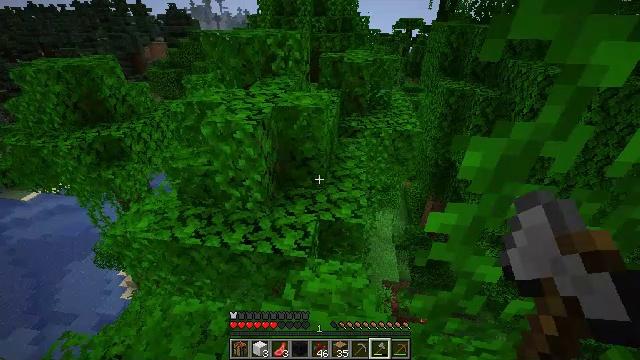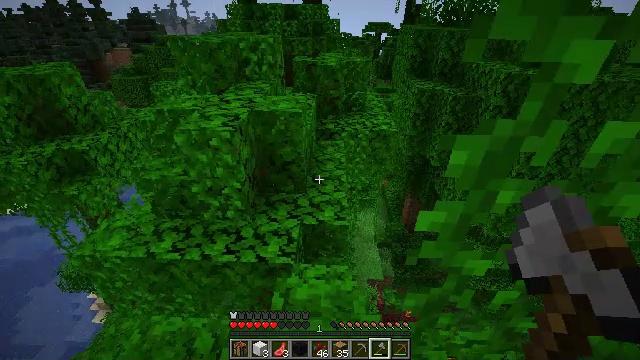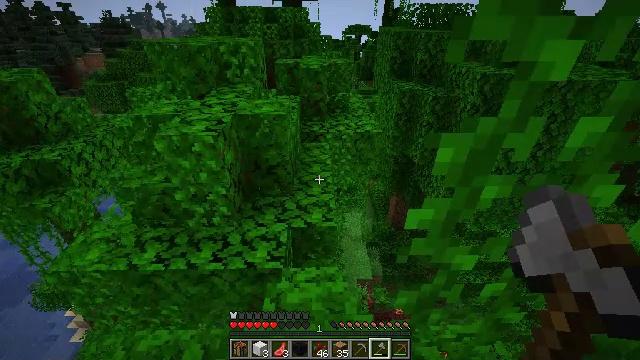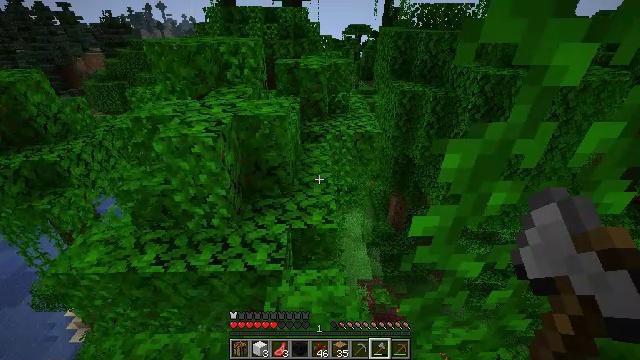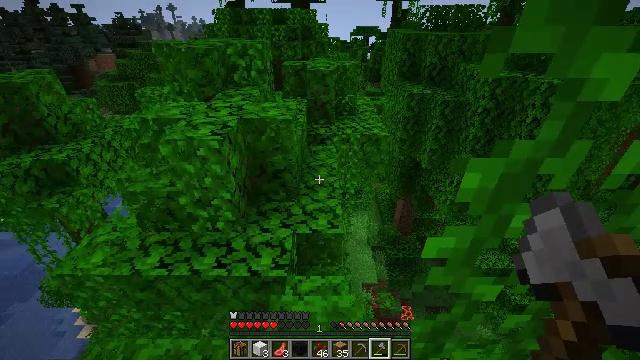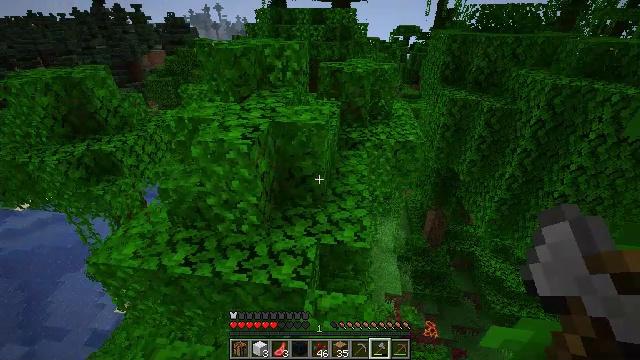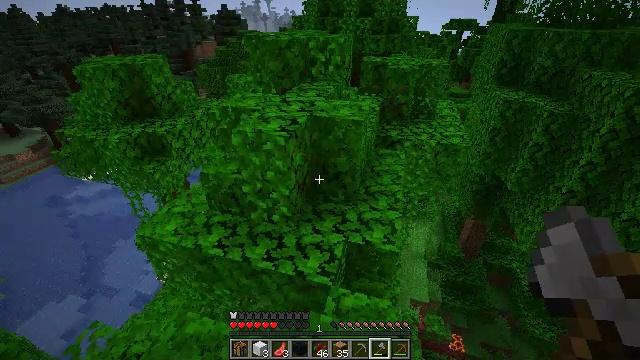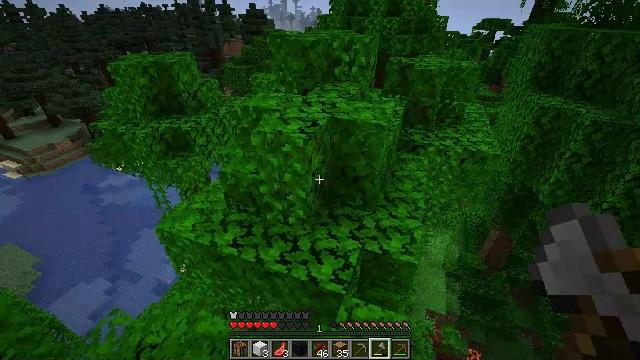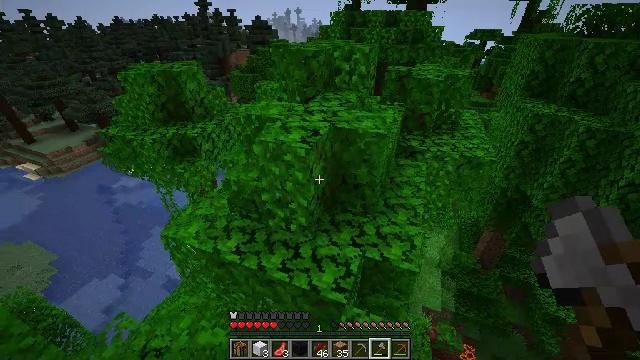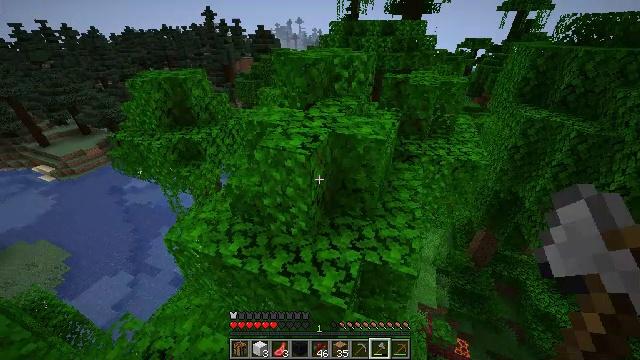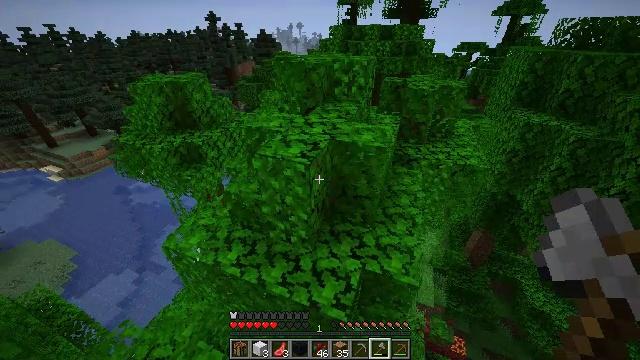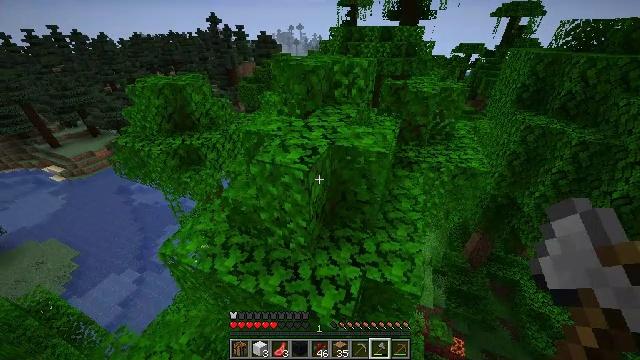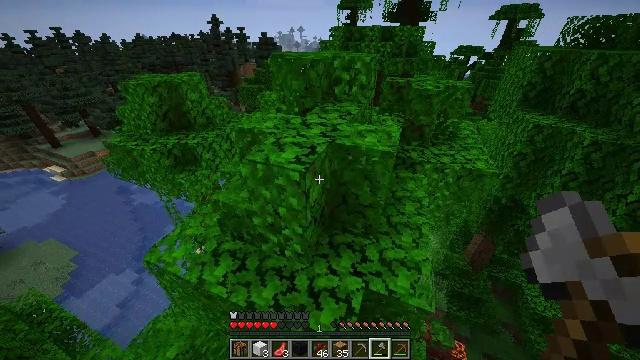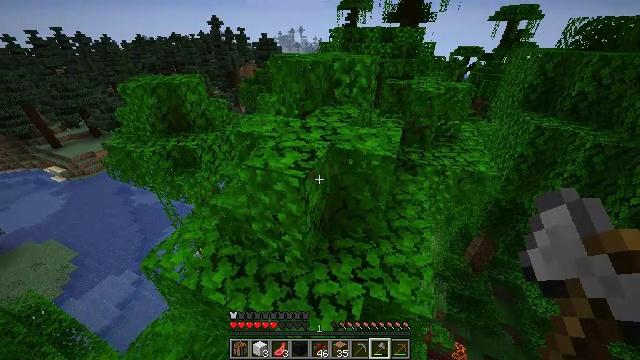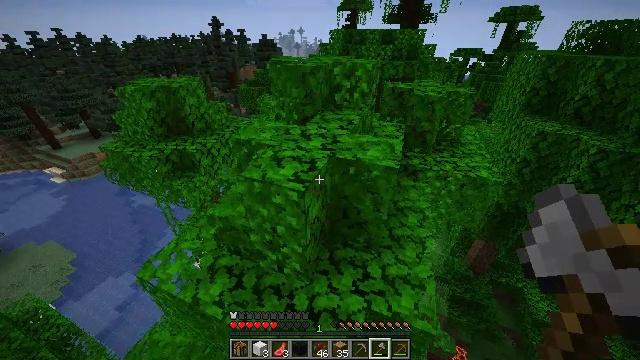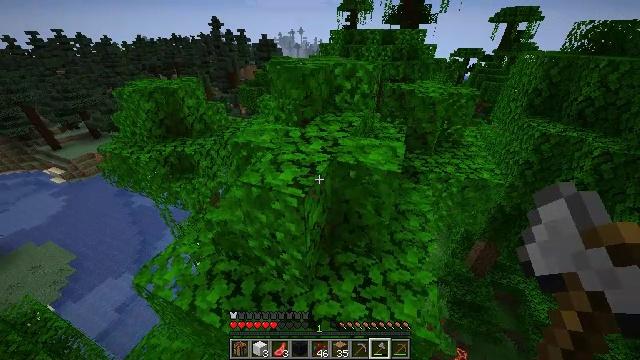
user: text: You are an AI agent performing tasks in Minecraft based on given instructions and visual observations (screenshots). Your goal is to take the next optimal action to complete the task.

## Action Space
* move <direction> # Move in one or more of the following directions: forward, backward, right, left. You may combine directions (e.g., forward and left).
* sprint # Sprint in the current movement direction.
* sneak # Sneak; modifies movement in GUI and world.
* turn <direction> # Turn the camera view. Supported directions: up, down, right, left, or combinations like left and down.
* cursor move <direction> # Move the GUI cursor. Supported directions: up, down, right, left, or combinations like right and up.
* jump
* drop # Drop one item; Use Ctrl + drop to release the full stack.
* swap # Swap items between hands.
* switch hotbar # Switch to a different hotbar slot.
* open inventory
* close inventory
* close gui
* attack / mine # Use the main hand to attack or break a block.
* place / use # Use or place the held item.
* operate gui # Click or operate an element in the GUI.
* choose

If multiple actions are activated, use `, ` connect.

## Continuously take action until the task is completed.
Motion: motion action
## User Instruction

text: Attack the jungle leaves to remove it.
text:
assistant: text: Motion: turn right
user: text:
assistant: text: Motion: turn right
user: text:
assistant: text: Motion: move forward
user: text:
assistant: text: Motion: move forward, turn left
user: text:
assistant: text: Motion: move forward, turn left
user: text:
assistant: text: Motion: turn left and down
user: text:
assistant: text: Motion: move forward, turn left
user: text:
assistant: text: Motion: move forward
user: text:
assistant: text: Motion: move forward
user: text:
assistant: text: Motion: move forward
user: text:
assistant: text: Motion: move forward
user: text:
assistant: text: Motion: move forward, jump
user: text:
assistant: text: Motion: move forward, jump
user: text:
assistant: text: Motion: move forward, jump
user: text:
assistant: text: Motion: move forward, jump
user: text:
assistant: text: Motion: move forward, jump
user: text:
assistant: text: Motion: move forward, jump
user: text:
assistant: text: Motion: move forward
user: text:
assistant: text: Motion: move forward
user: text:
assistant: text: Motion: move forward
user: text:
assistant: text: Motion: move forward, jump
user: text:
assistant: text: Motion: move forward, turn right, jump
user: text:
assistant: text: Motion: move forward, jump
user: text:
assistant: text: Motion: move forward, jump
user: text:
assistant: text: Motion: move forward, jump
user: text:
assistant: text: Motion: move forward
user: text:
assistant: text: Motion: move forward, turn up
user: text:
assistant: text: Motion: move forward, turn left and up
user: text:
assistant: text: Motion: turn left
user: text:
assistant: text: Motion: turn left and down